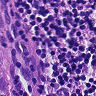
Metastatic tissue present: yes